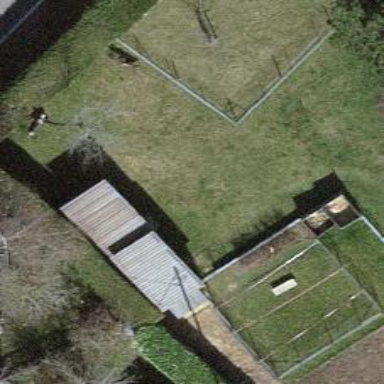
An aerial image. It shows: Shed building.